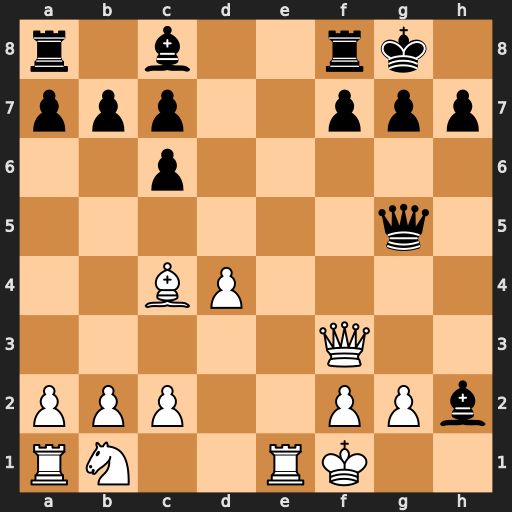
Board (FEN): r1b2rk1/ppp2ppp/2p5/6q1/2BP4/5Q2/PPP2PPb/RN2RK2
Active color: w
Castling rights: -
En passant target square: -
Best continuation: Qxf7+ Rxf7 Re8#